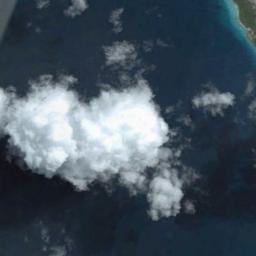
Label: cloud